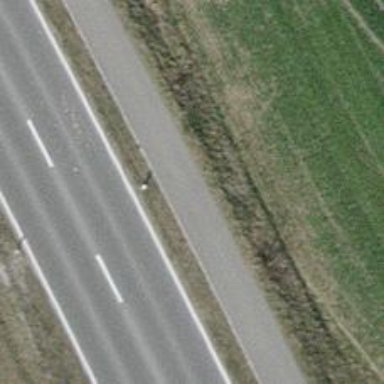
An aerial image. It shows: Asphalt cycleway.